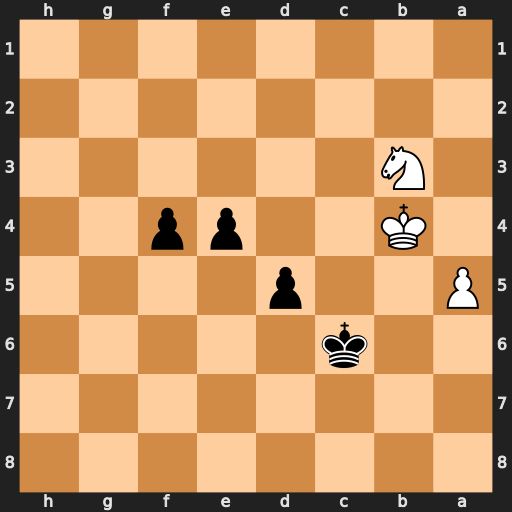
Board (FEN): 8/8/2k5/P2p4/1K2pp2/1N6/8/8
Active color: b
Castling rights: -
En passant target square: -
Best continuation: f3 Nd2 f2 Nf1 d4 Kc4 e3 Kd3 Kb5 Ng3 Kxa5